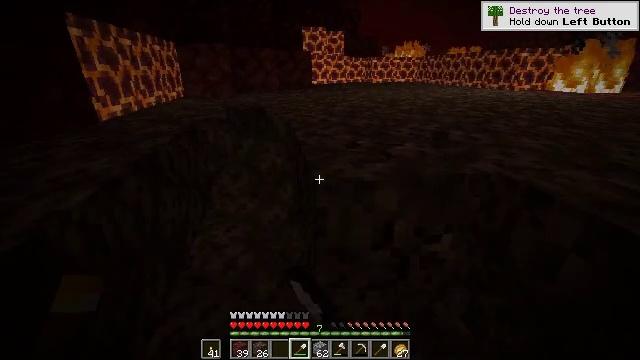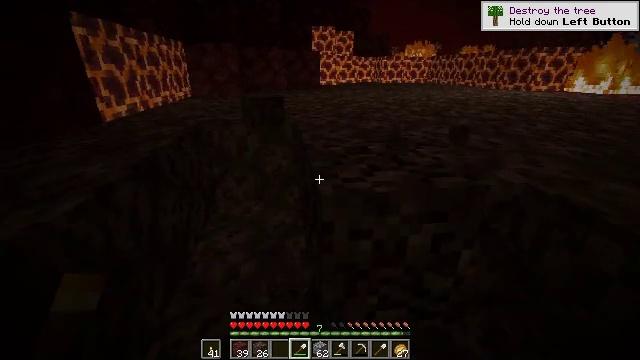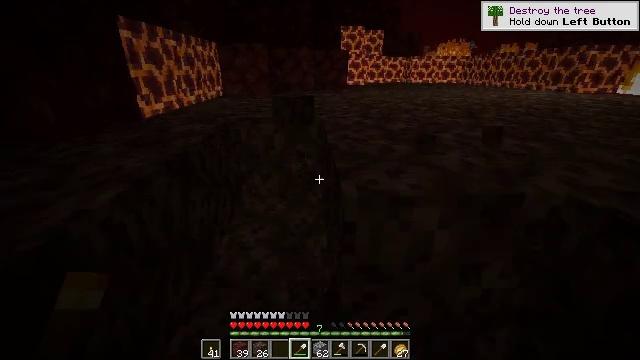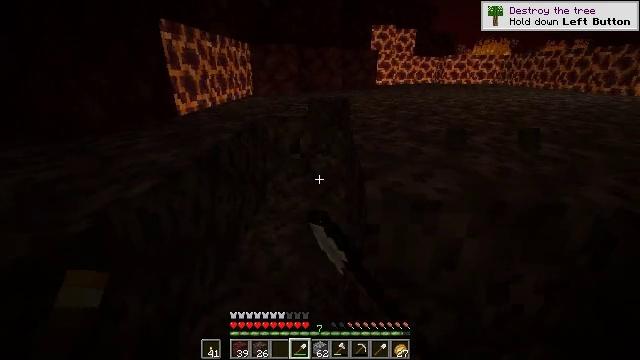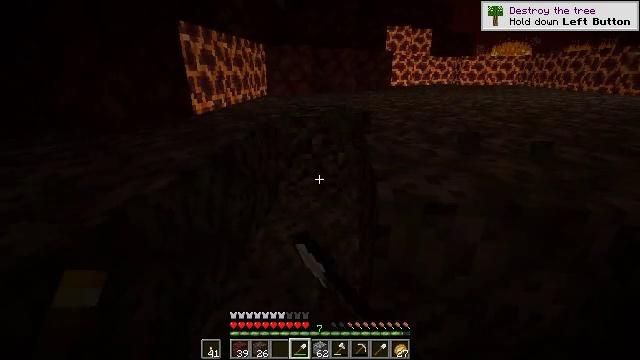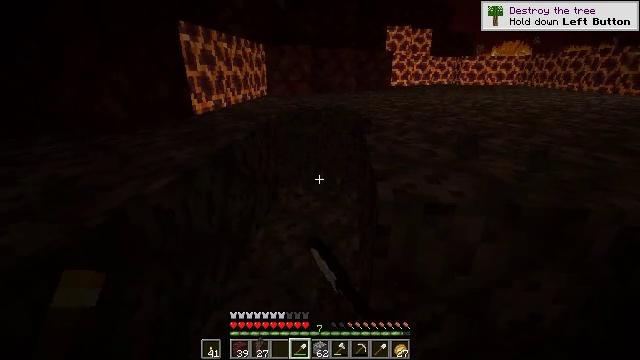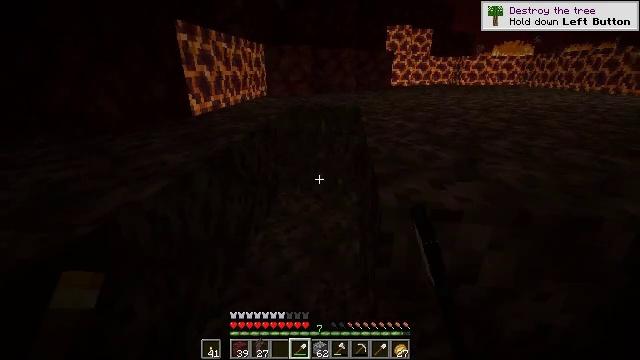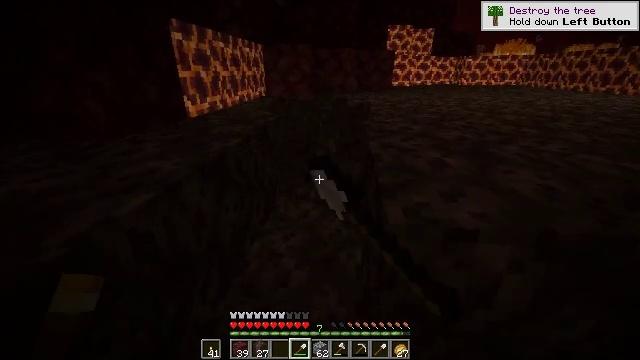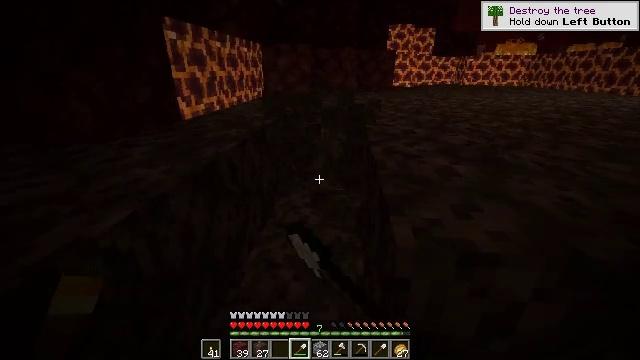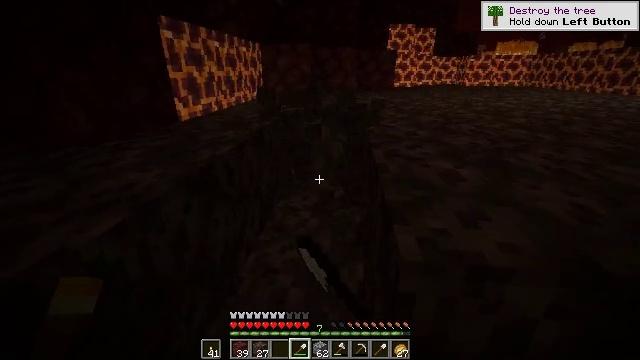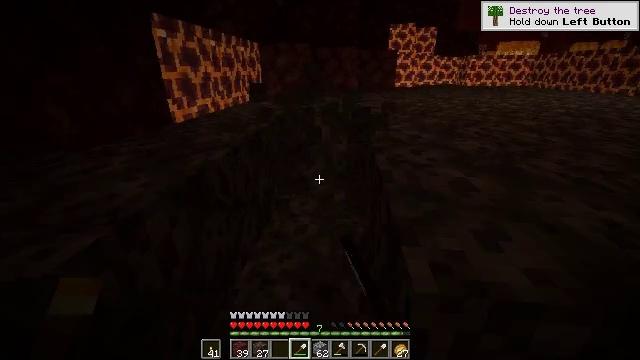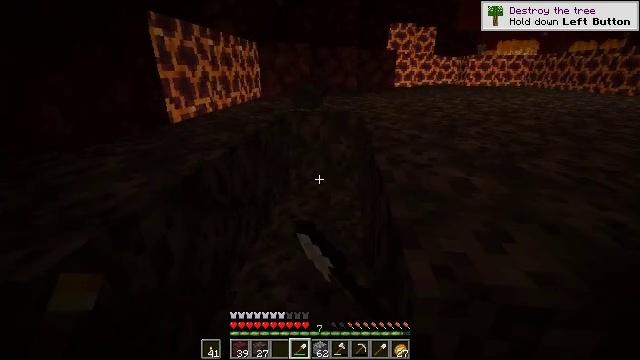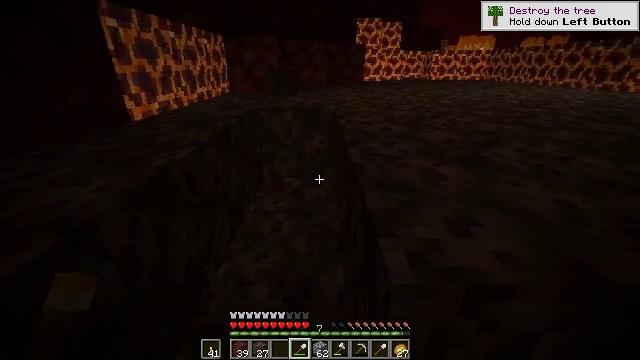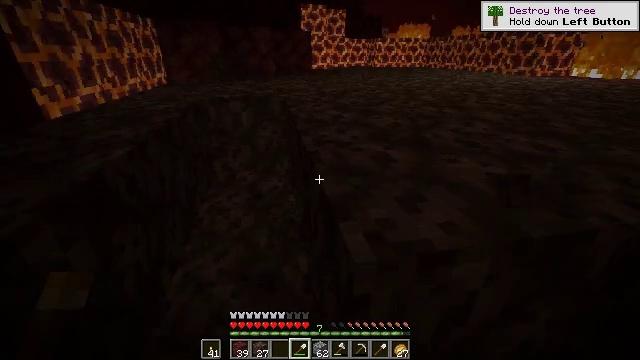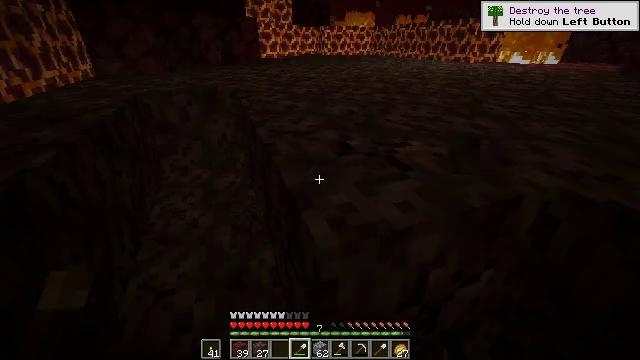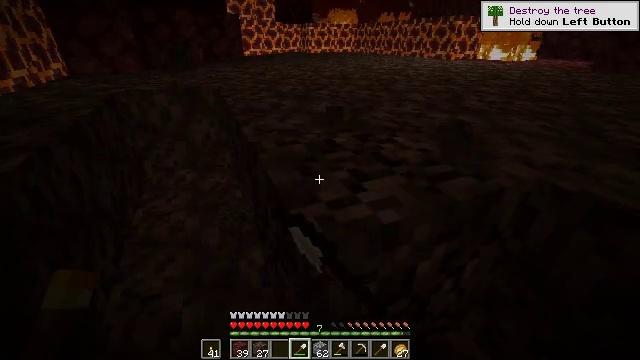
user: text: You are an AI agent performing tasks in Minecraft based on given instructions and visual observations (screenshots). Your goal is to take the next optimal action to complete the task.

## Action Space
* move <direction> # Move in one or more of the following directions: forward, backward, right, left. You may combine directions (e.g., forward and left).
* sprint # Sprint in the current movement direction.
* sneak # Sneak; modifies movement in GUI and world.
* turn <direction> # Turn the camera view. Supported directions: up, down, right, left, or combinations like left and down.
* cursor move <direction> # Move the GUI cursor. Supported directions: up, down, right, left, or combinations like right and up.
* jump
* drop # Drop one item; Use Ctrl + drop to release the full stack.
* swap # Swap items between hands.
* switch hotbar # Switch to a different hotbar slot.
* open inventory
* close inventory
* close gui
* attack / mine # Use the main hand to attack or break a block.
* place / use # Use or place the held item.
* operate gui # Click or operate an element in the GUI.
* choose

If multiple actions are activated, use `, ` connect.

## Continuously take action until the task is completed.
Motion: motion action
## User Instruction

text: Gather soul sand from the Nether.
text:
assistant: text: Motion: turn left, attack / mine
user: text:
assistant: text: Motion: turn left, attack / mine
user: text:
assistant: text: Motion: turn left, attack / mine
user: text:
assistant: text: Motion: turn left, attack / mine
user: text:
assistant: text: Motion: attack / mine
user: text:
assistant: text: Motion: move forward, attack / mine
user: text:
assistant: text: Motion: move forward, attack / mine
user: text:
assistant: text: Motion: move forward, attack / mine
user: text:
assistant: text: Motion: move forward, attack / mine
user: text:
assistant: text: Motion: attack / mine
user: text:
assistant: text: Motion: attack / mine
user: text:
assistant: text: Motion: turn right and down, attack / mine
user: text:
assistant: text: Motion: turn right and down, attack / mine
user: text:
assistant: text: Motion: turn right and down, attack / mine
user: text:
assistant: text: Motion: turn right, attack / mine
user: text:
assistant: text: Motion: attack / mine
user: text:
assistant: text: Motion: attack / mine
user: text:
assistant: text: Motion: attack / mine
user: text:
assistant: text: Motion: attack / mine
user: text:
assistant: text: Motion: turn left, attack / mine
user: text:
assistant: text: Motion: turn left, attack / mine
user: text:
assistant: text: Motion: turn left, attack / mine
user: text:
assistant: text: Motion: move forward, attack / mine
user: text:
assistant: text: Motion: move forward, attack / mine
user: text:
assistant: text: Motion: move forward, attack / mine
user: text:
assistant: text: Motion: move forward, turn left, attack / mine
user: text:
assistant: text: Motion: attack / mine
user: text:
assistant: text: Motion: attack / mine
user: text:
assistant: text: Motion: attack / mine
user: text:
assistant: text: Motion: attack / mine